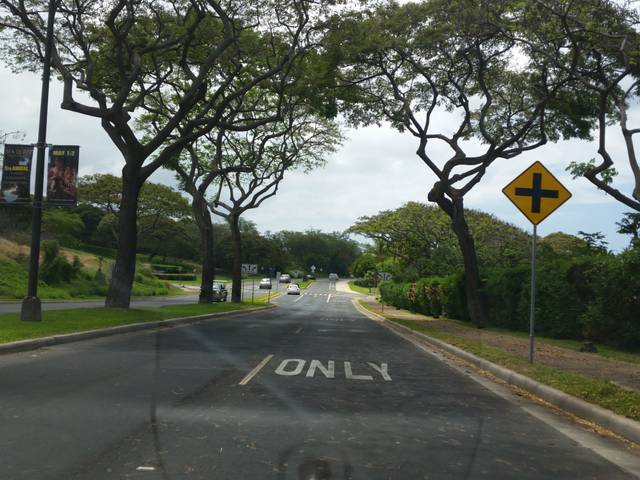
Region: United States
Coordinates: 20.675, -156.44